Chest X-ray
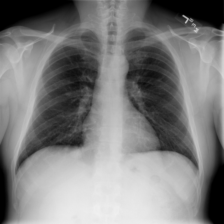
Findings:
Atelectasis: negative
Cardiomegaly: negative
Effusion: negative
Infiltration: positive
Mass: negative
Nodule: positive
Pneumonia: negative
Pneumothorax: negative
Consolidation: negative
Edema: negative
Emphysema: negative
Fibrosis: negative
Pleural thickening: negative
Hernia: negative